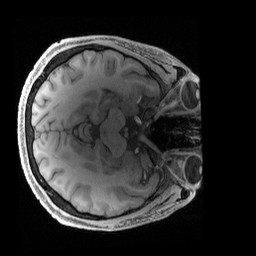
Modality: T1w
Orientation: axial
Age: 29
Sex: male
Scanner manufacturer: siemens
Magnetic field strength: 3 T
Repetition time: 2.4 s
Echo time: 0.00241 s